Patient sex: F
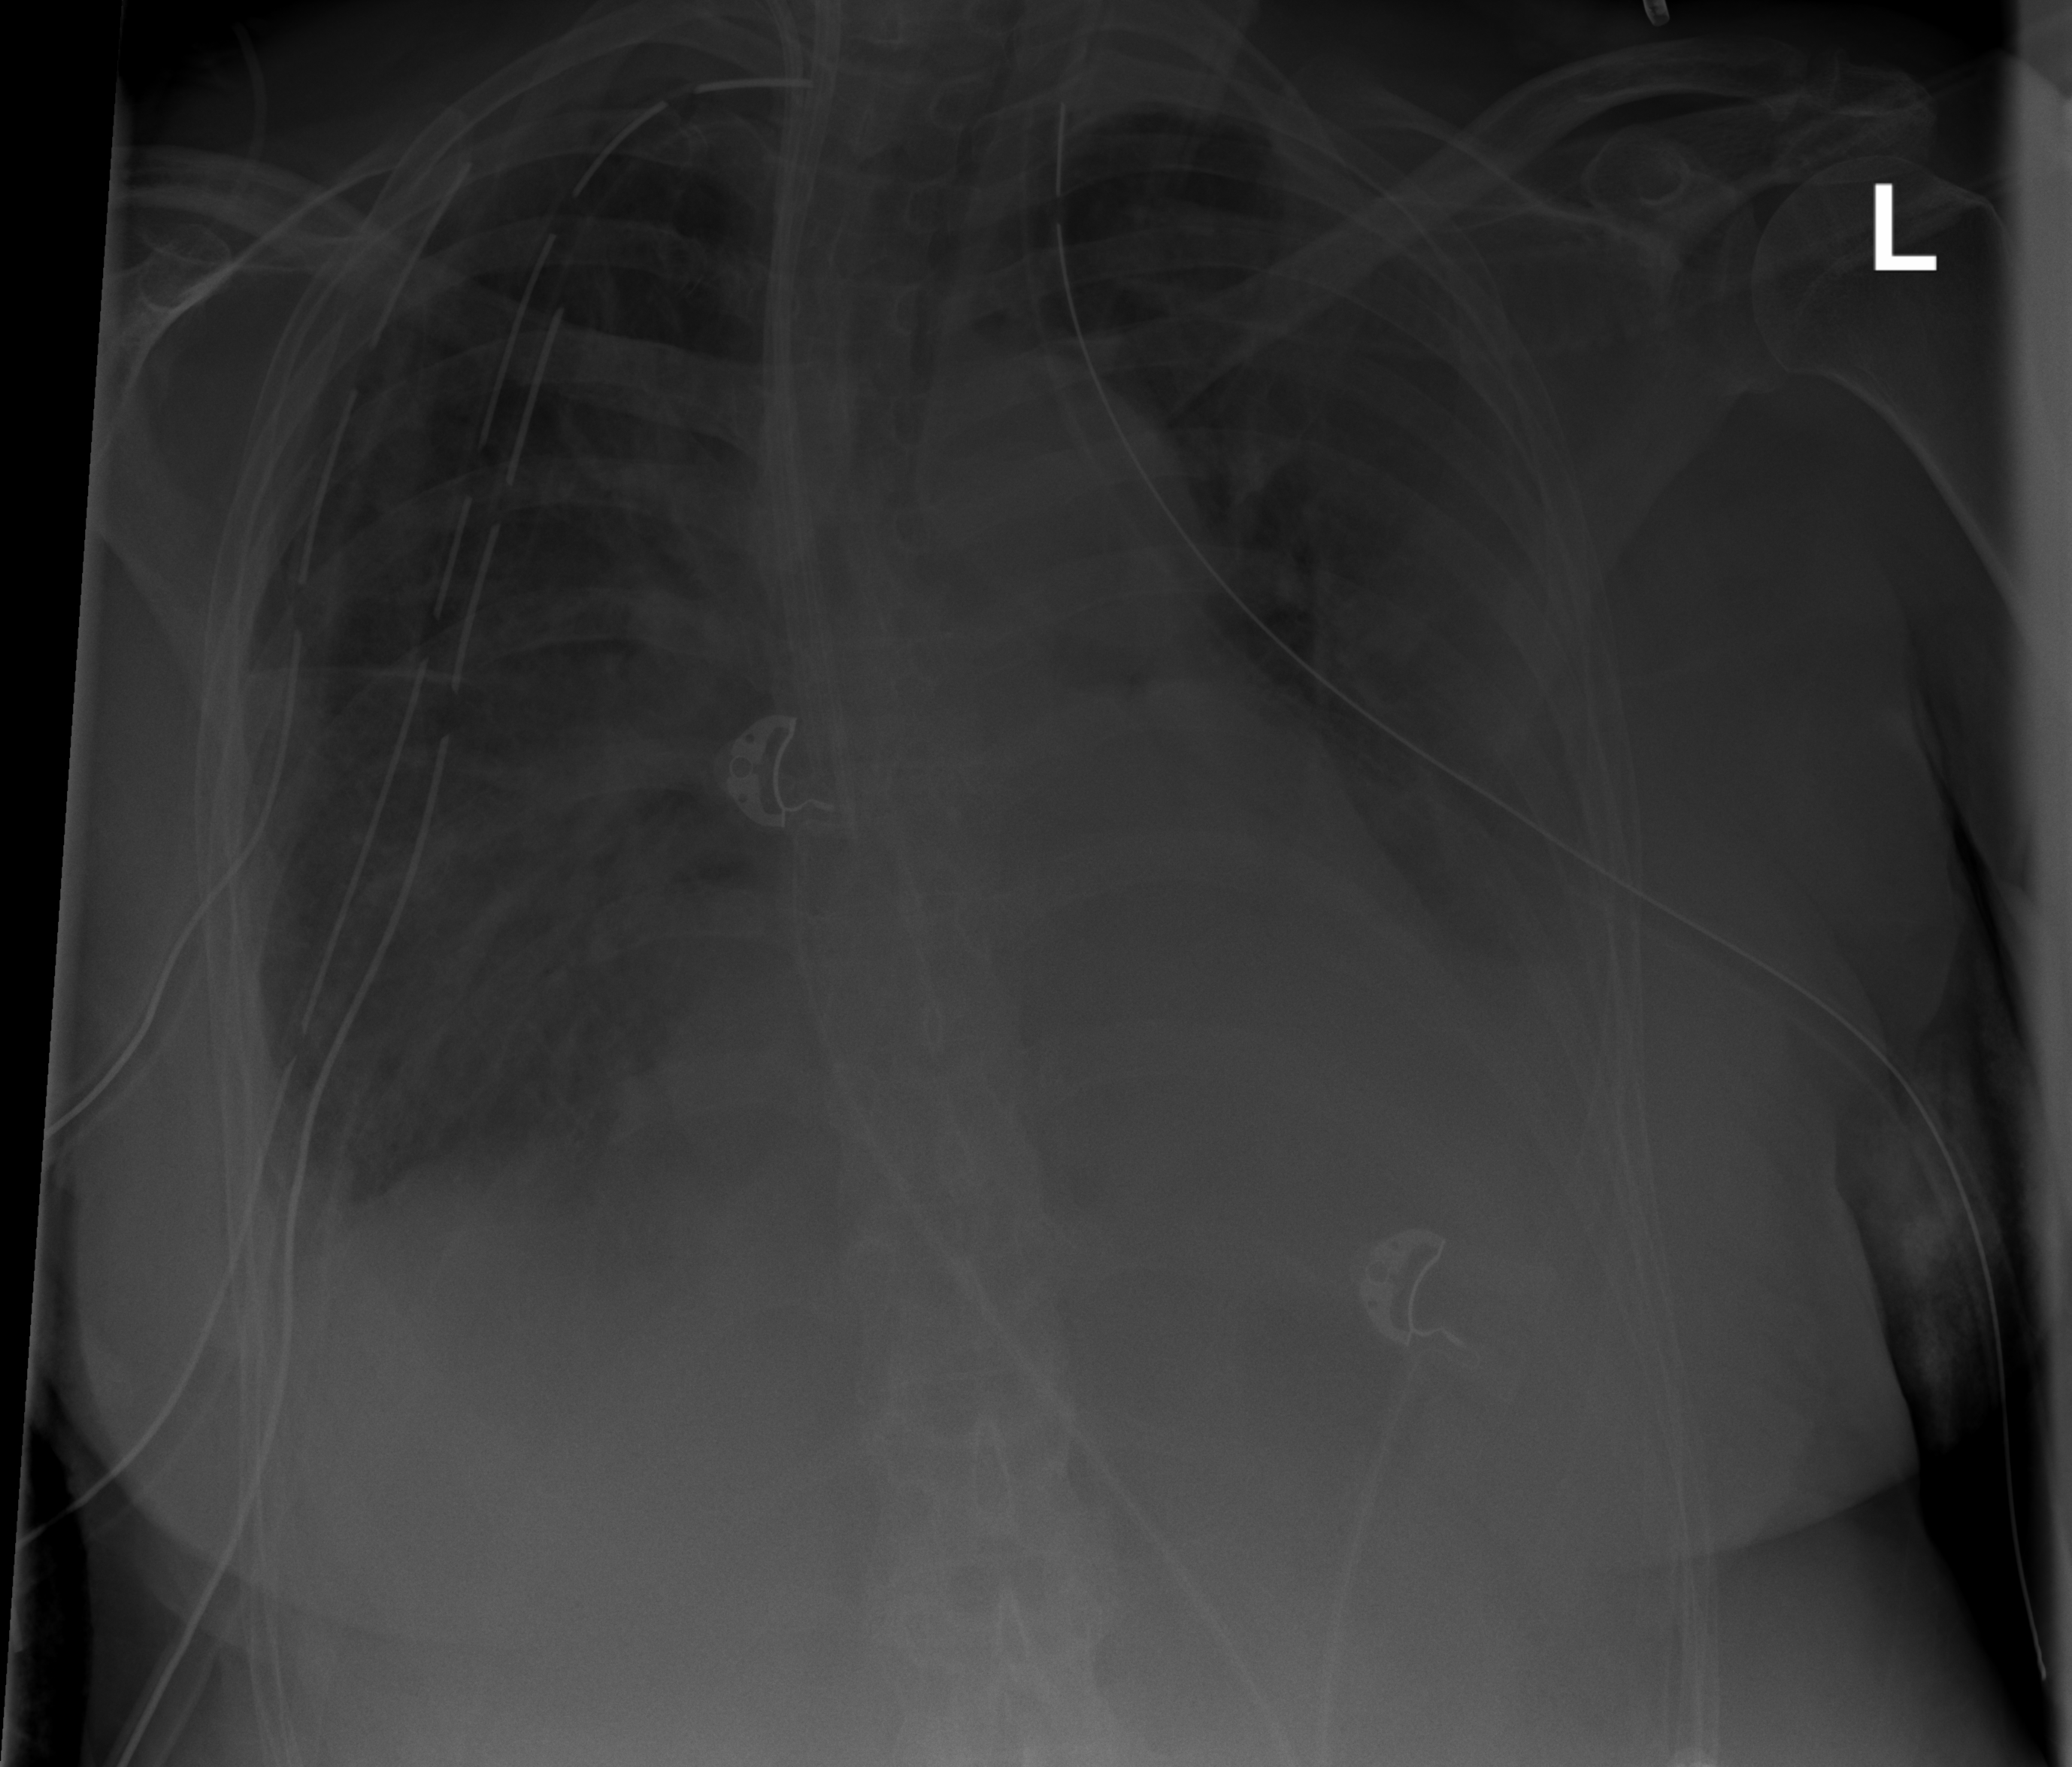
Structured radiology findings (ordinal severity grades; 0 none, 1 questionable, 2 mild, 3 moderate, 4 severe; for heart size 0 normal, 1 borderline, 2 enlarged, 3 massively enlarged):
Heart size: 1
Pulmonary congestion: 1
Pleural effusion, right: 2
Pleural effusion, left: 3
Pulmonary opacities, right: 2
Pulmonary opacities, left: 2
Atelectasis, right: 2
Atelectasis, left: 2